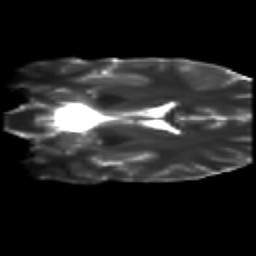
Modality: T2w
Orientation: coronal
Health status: healthy
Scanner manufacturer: siemens
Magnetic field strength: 3 T
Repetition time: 10 s
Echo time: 0.092 s